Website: crate-barrel
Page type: delivery-shipping
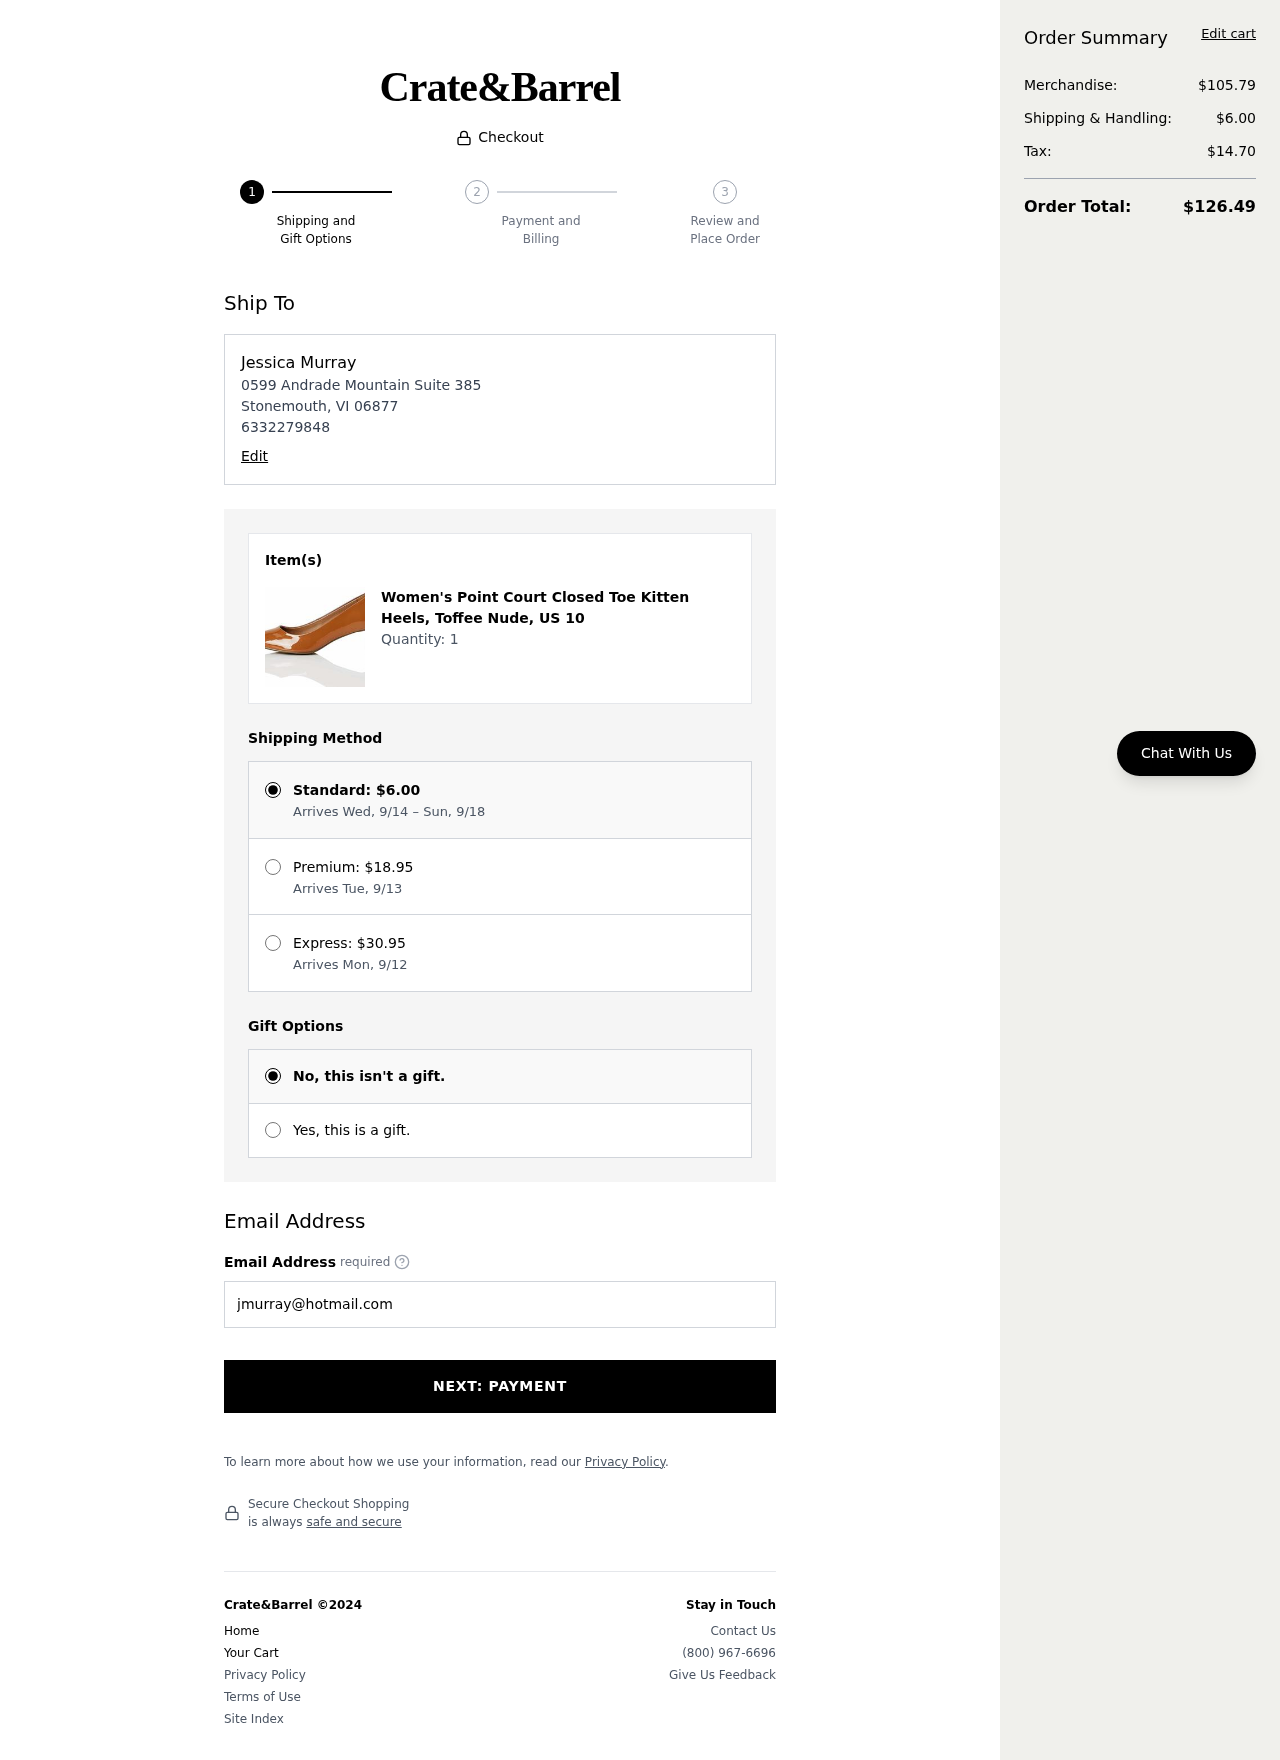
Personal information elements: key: PII_EMAIL
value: jmurray@hotmail.com
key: PII_FULLNAME
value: Jessica Murray
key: PII_PHONE
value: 6332279848
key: PII_STREET
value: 0599 Andrade Mountain Suite 385
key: PII_CITY_STATE_ZIP
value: Stonemouth, VI 06877
Product elements: key: PRODUCT1_NAME
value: Women's Point Court Closed Toe Kitten Heels, Toffee Nude, US 10
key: PRODUCT1_QUANTITY
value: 1
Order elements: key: ORDER_SHIPPING_COST
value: $6.00
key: ORDER_SHIPPING_DATE
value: Arrives Wed, 9/14 – Sun, 9/18
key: ORDER_PREMIUM_SHIPPING
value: $18.95
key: ORDER_PREMIUM_DATE
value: Arrives Tue, 9/13
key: ORDER_EXPRESS_SHIPPING
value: $30.95
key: ORDER_EXPRESS_DATE
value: Arrives Mon, 9/12
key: ORDER_SUBTOTAL
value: $105.79
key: ORDER_TAX
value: $14.70
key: ORDER_TOTAL
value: $126.49